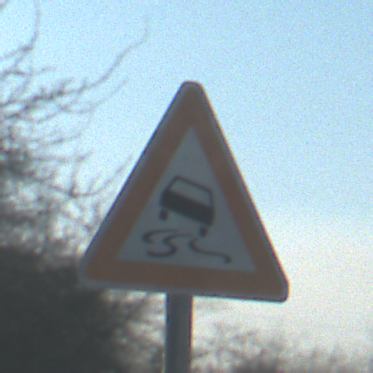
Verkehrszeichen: SchleuderOderRutschgefahr
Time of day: MorningAfternoon
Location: Outdoor (Nature)
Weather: Clear
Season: NotSpecified
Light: Natural